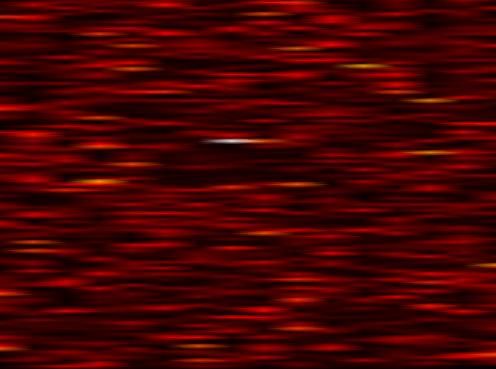
Label: WOLA